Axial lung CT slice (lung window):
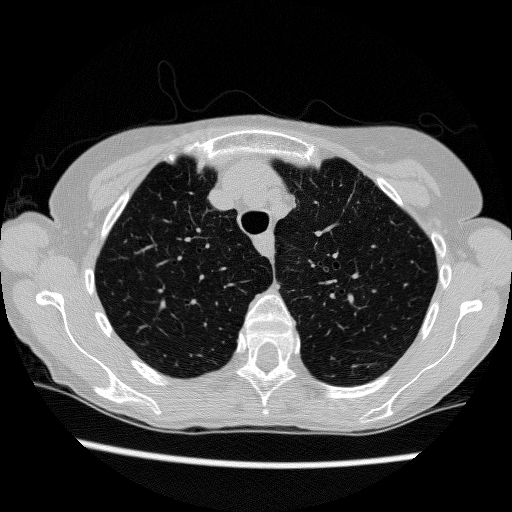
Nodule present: no